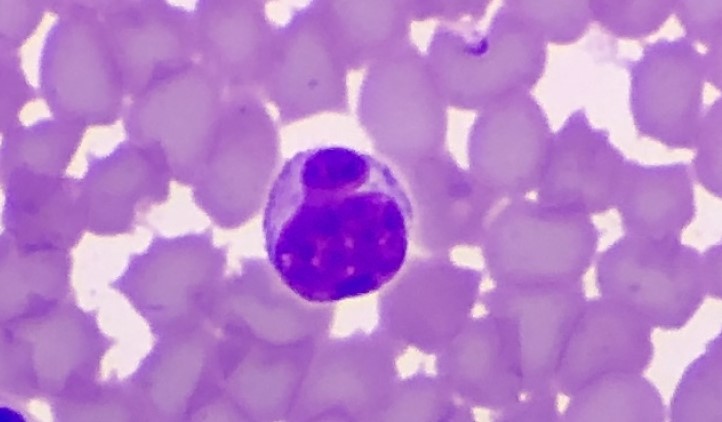
White blood cell type: Neutrophil